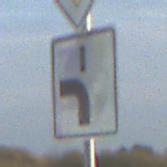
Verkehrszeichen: VerlaufVorfahrtsstrasse5
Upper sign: Vorfahrtsstrasse
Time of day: SunriseSunset
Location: Outdoor (Nature)
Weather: PartlyCloudy
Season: NotSpecified
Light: Natural